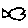
Label: fish